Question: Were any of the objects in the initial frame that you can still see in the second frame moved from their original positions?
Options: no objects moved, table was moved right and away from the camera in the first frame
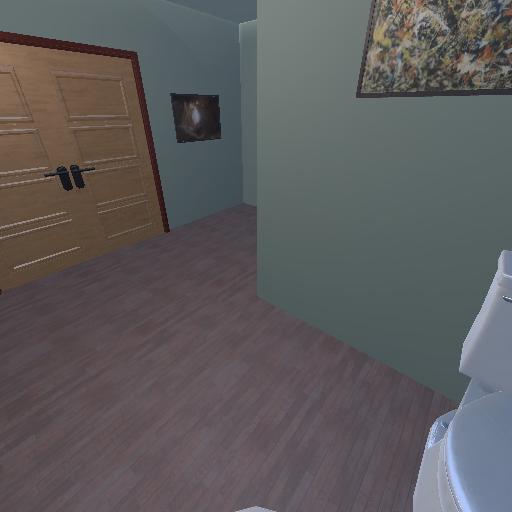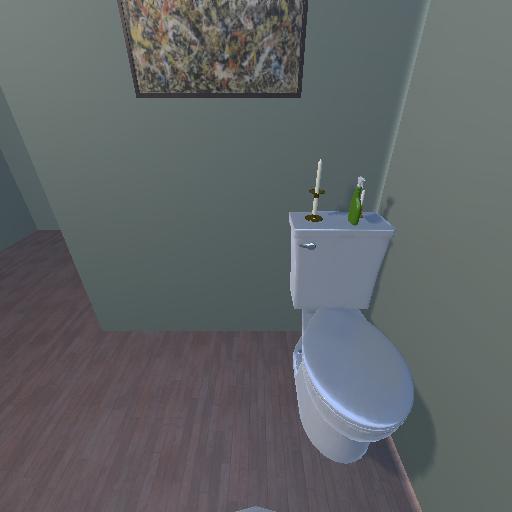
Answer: no objects moved